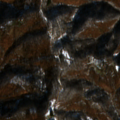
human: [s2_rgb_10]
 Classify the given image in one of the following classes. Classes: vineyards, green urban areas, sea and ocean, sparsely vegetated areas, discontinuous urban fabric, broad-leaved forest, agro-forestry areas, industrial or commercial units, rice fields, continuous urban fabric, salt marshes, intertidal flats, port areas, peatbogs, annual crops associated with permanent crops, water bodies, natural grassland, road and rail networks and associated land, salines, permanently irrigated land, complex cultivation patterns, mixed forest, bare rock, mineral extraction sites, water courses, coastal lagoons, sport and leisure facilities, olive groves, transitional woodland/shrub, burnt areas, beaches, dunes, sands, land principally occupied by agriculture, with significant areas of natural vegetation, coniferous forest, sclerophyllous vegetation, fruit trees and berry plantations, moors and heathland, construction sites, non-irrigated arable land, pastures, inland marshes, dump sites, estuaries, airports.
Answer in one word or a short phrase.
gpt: broad-leaved forest, transitional woodland/shrub